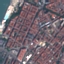
Land use / land cover class: Residential